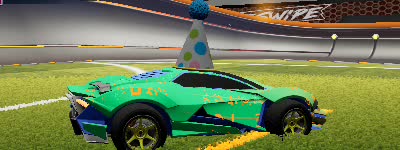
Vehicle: werewolf